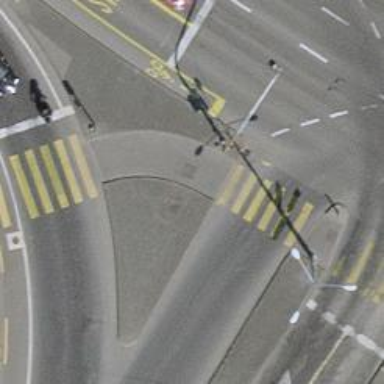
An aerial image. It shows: Kerb barrier.